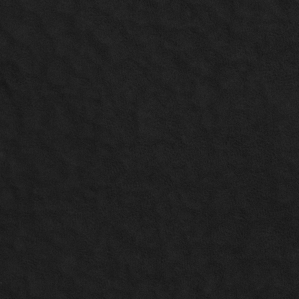
Label: non_frost